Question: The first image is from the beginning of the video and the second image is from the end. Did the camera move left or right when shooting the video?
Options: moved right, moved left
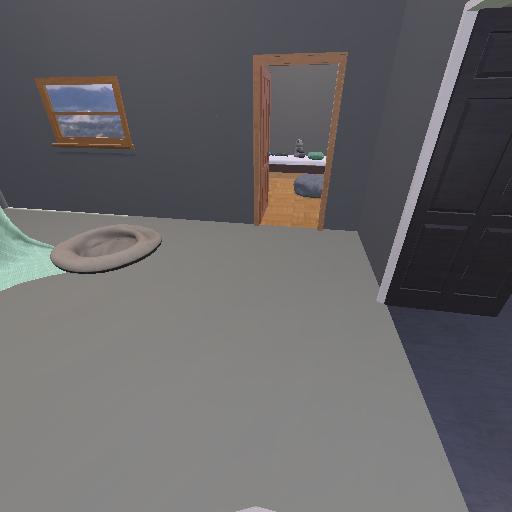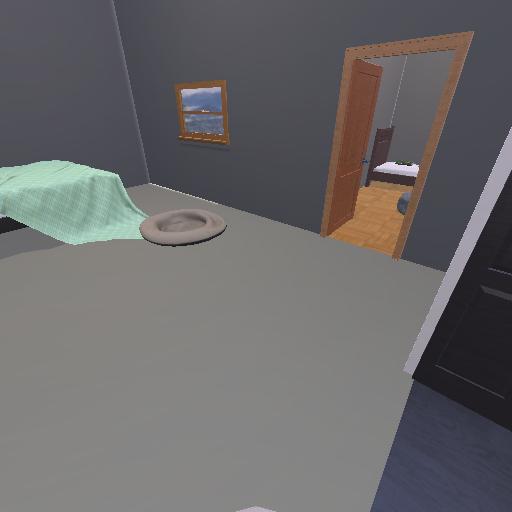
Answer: moved right